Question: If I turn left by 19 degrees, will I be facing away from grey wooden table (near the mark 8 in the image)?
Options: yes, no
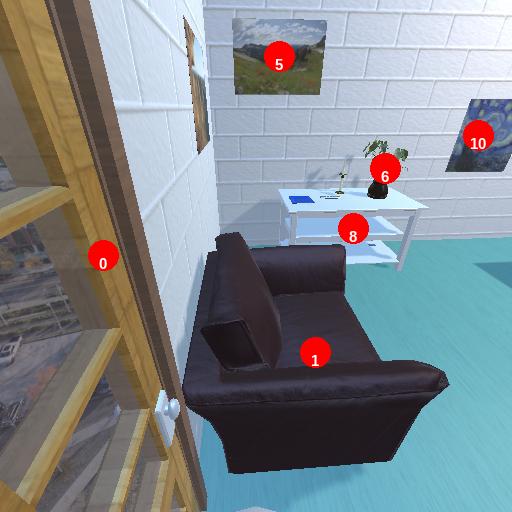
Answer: yes